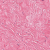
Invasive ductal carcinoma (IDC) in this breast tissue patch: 0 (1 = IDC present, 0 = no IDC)